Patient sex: M
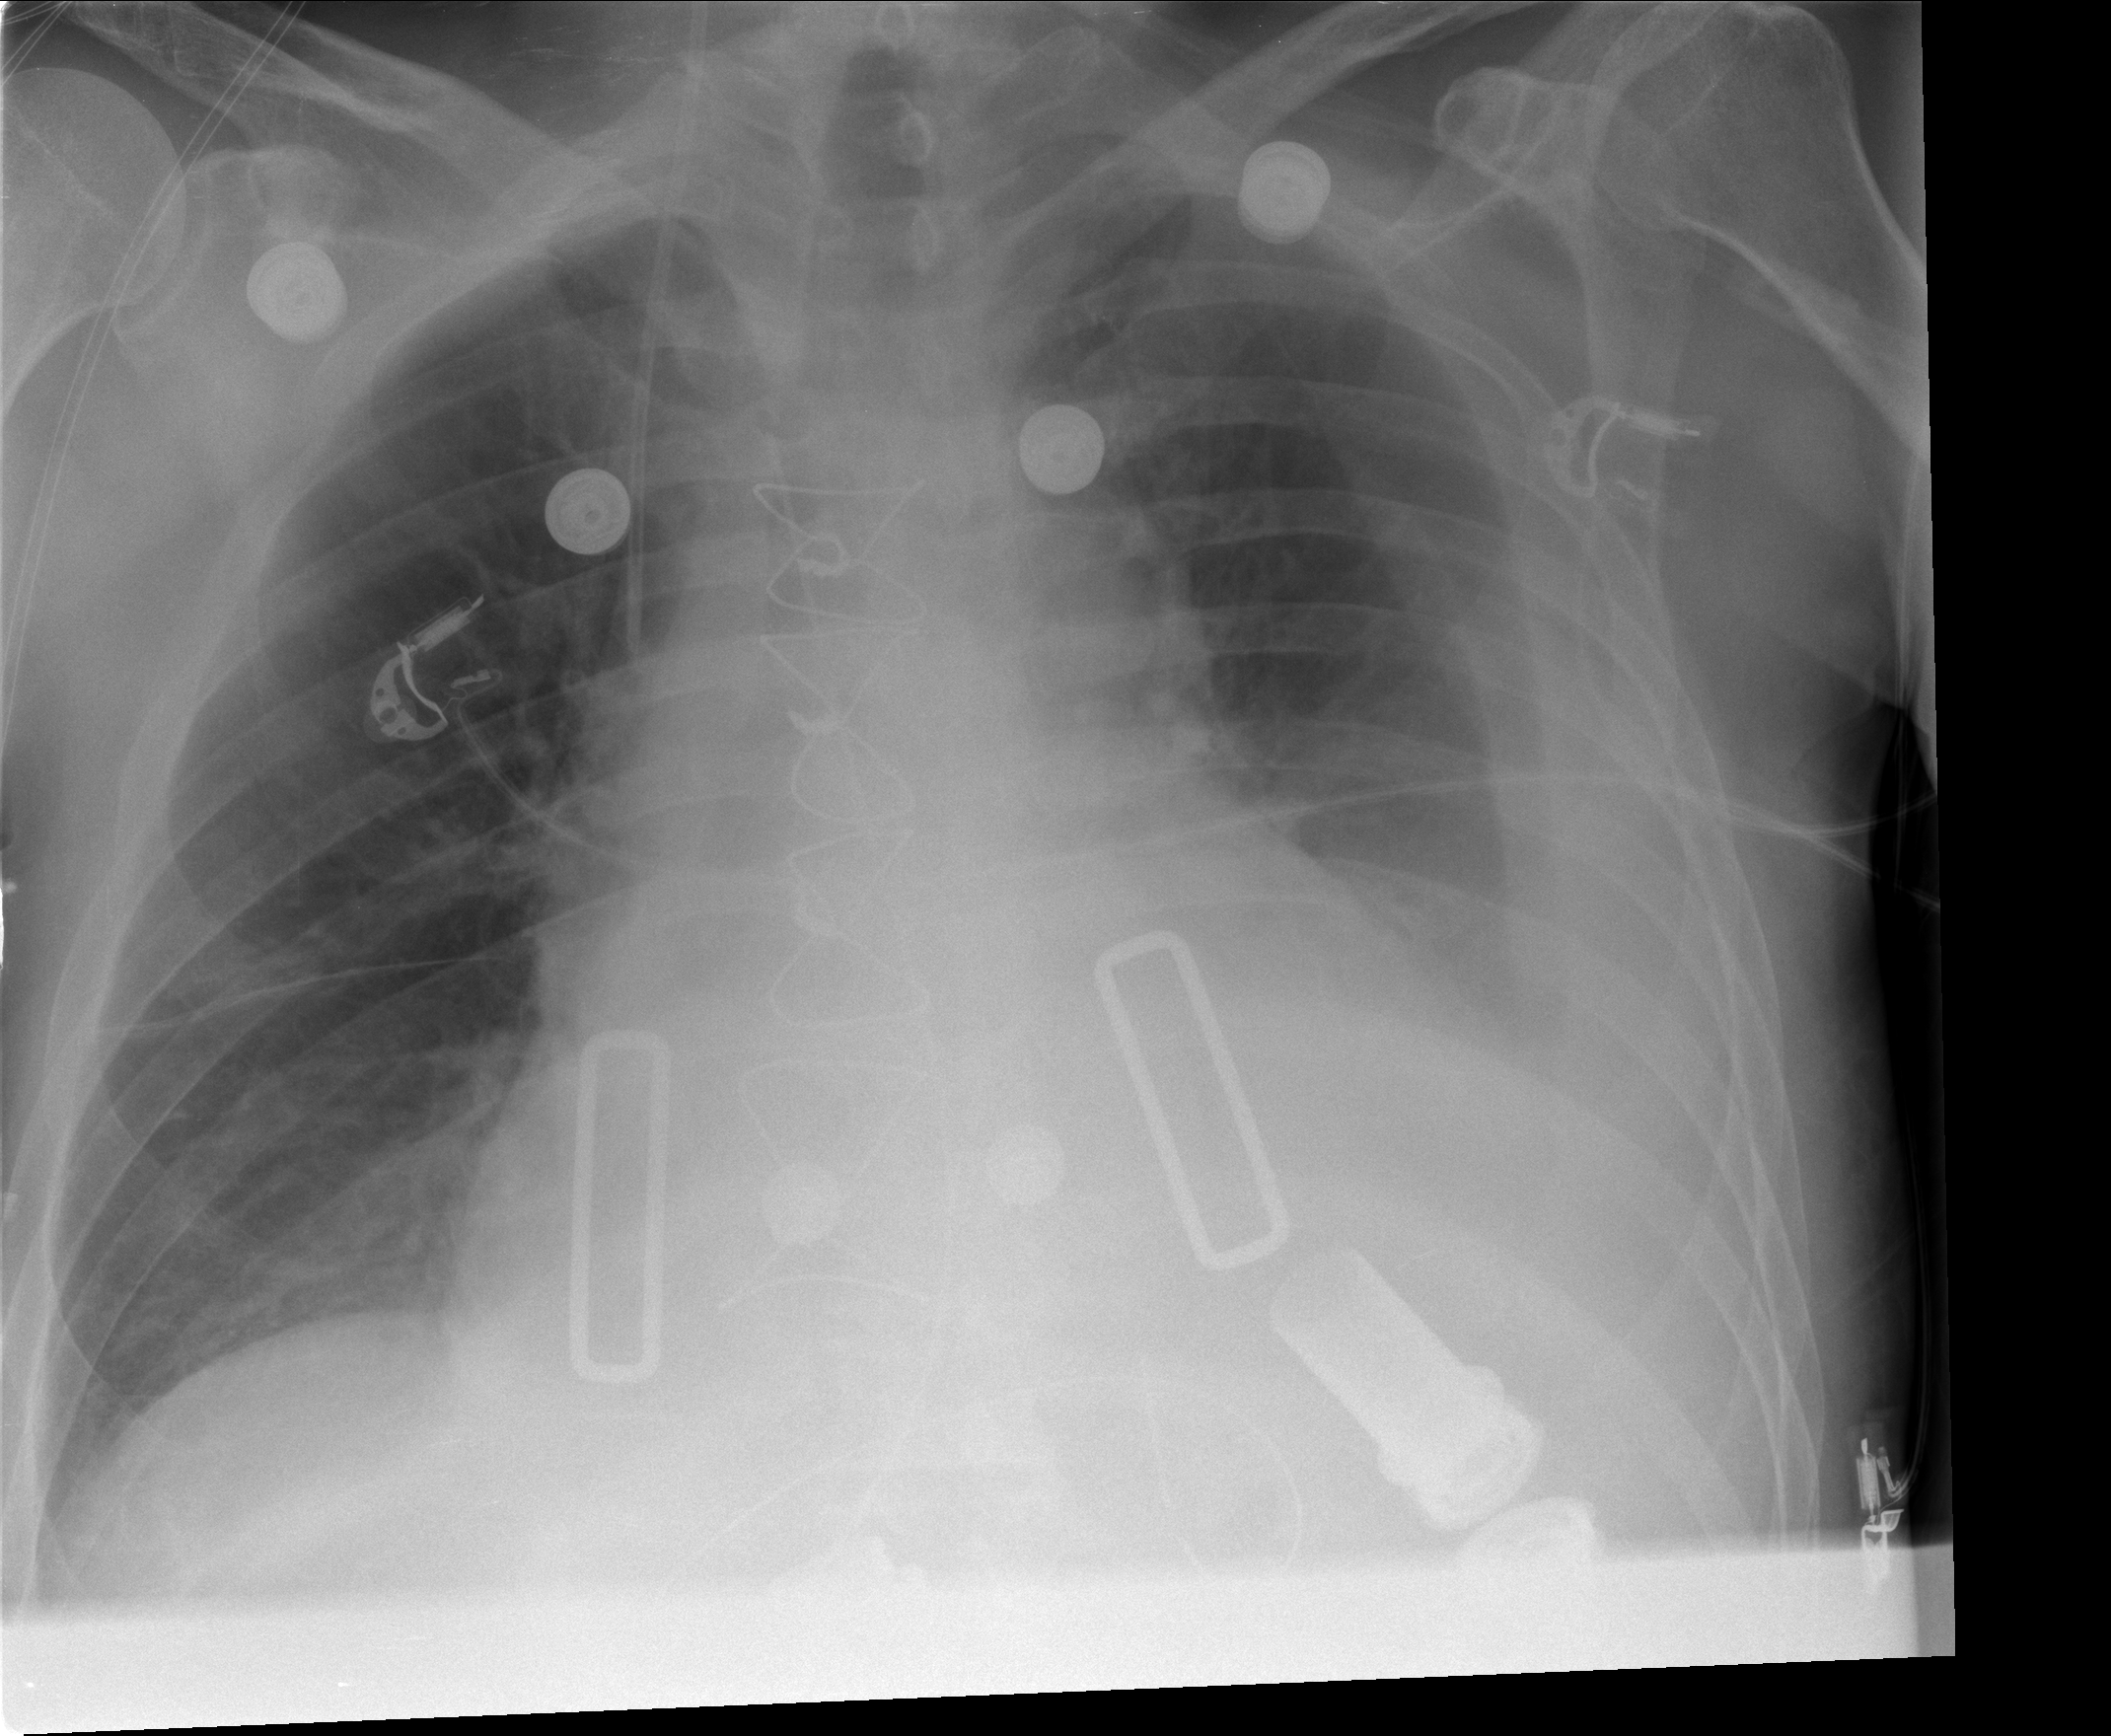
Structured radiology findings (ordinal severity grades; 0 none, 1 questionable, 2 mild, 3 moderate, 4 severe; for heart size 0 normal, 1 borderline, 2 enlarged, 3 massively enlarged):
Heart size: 0
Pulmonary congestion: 0
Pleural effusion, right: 0
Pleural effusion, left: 2
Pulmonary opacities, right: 0
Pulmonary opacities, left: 0
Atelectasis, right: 0
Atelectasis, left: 1